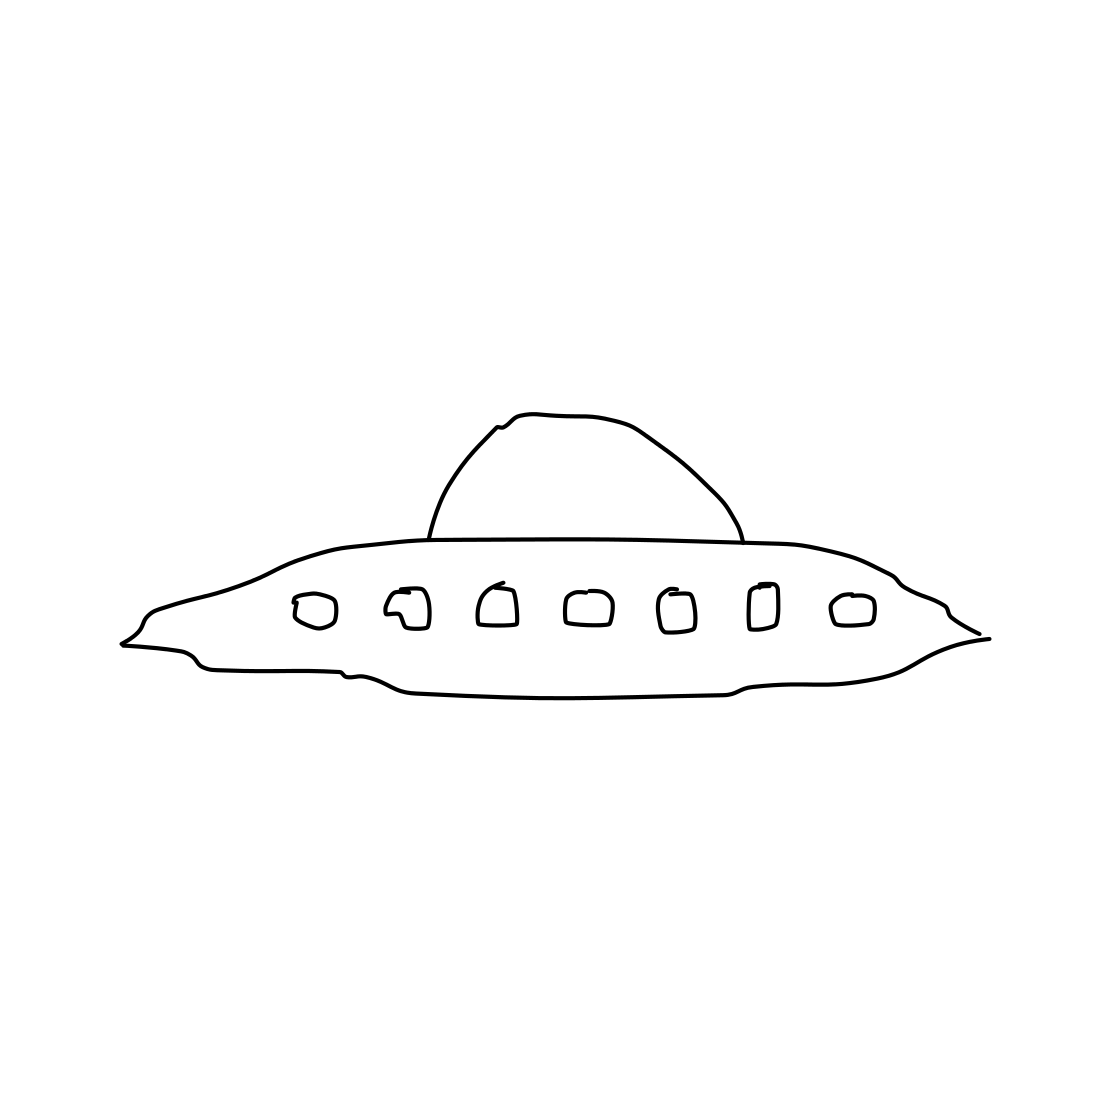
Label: flying saucer